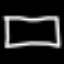
Label: square